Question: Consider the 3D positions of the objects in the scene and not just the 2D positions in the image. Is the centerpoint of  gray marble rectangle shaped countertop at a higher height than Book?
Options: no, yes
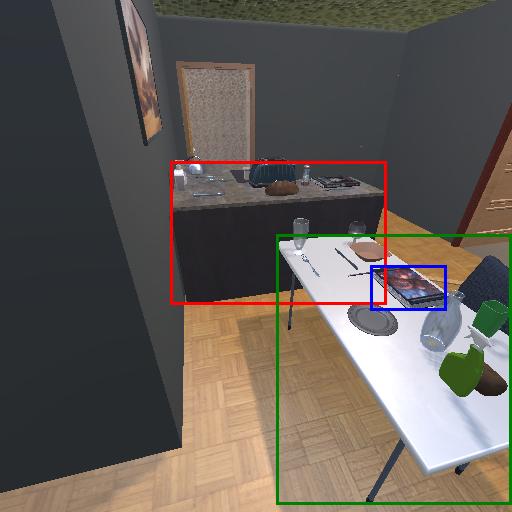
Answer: no